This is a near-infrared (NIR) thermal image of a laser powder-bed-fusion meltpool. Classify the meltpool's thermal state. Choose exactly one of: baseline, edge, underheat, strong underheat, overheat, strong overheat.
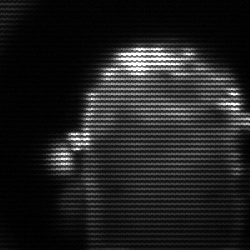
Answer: baseline